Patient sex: F
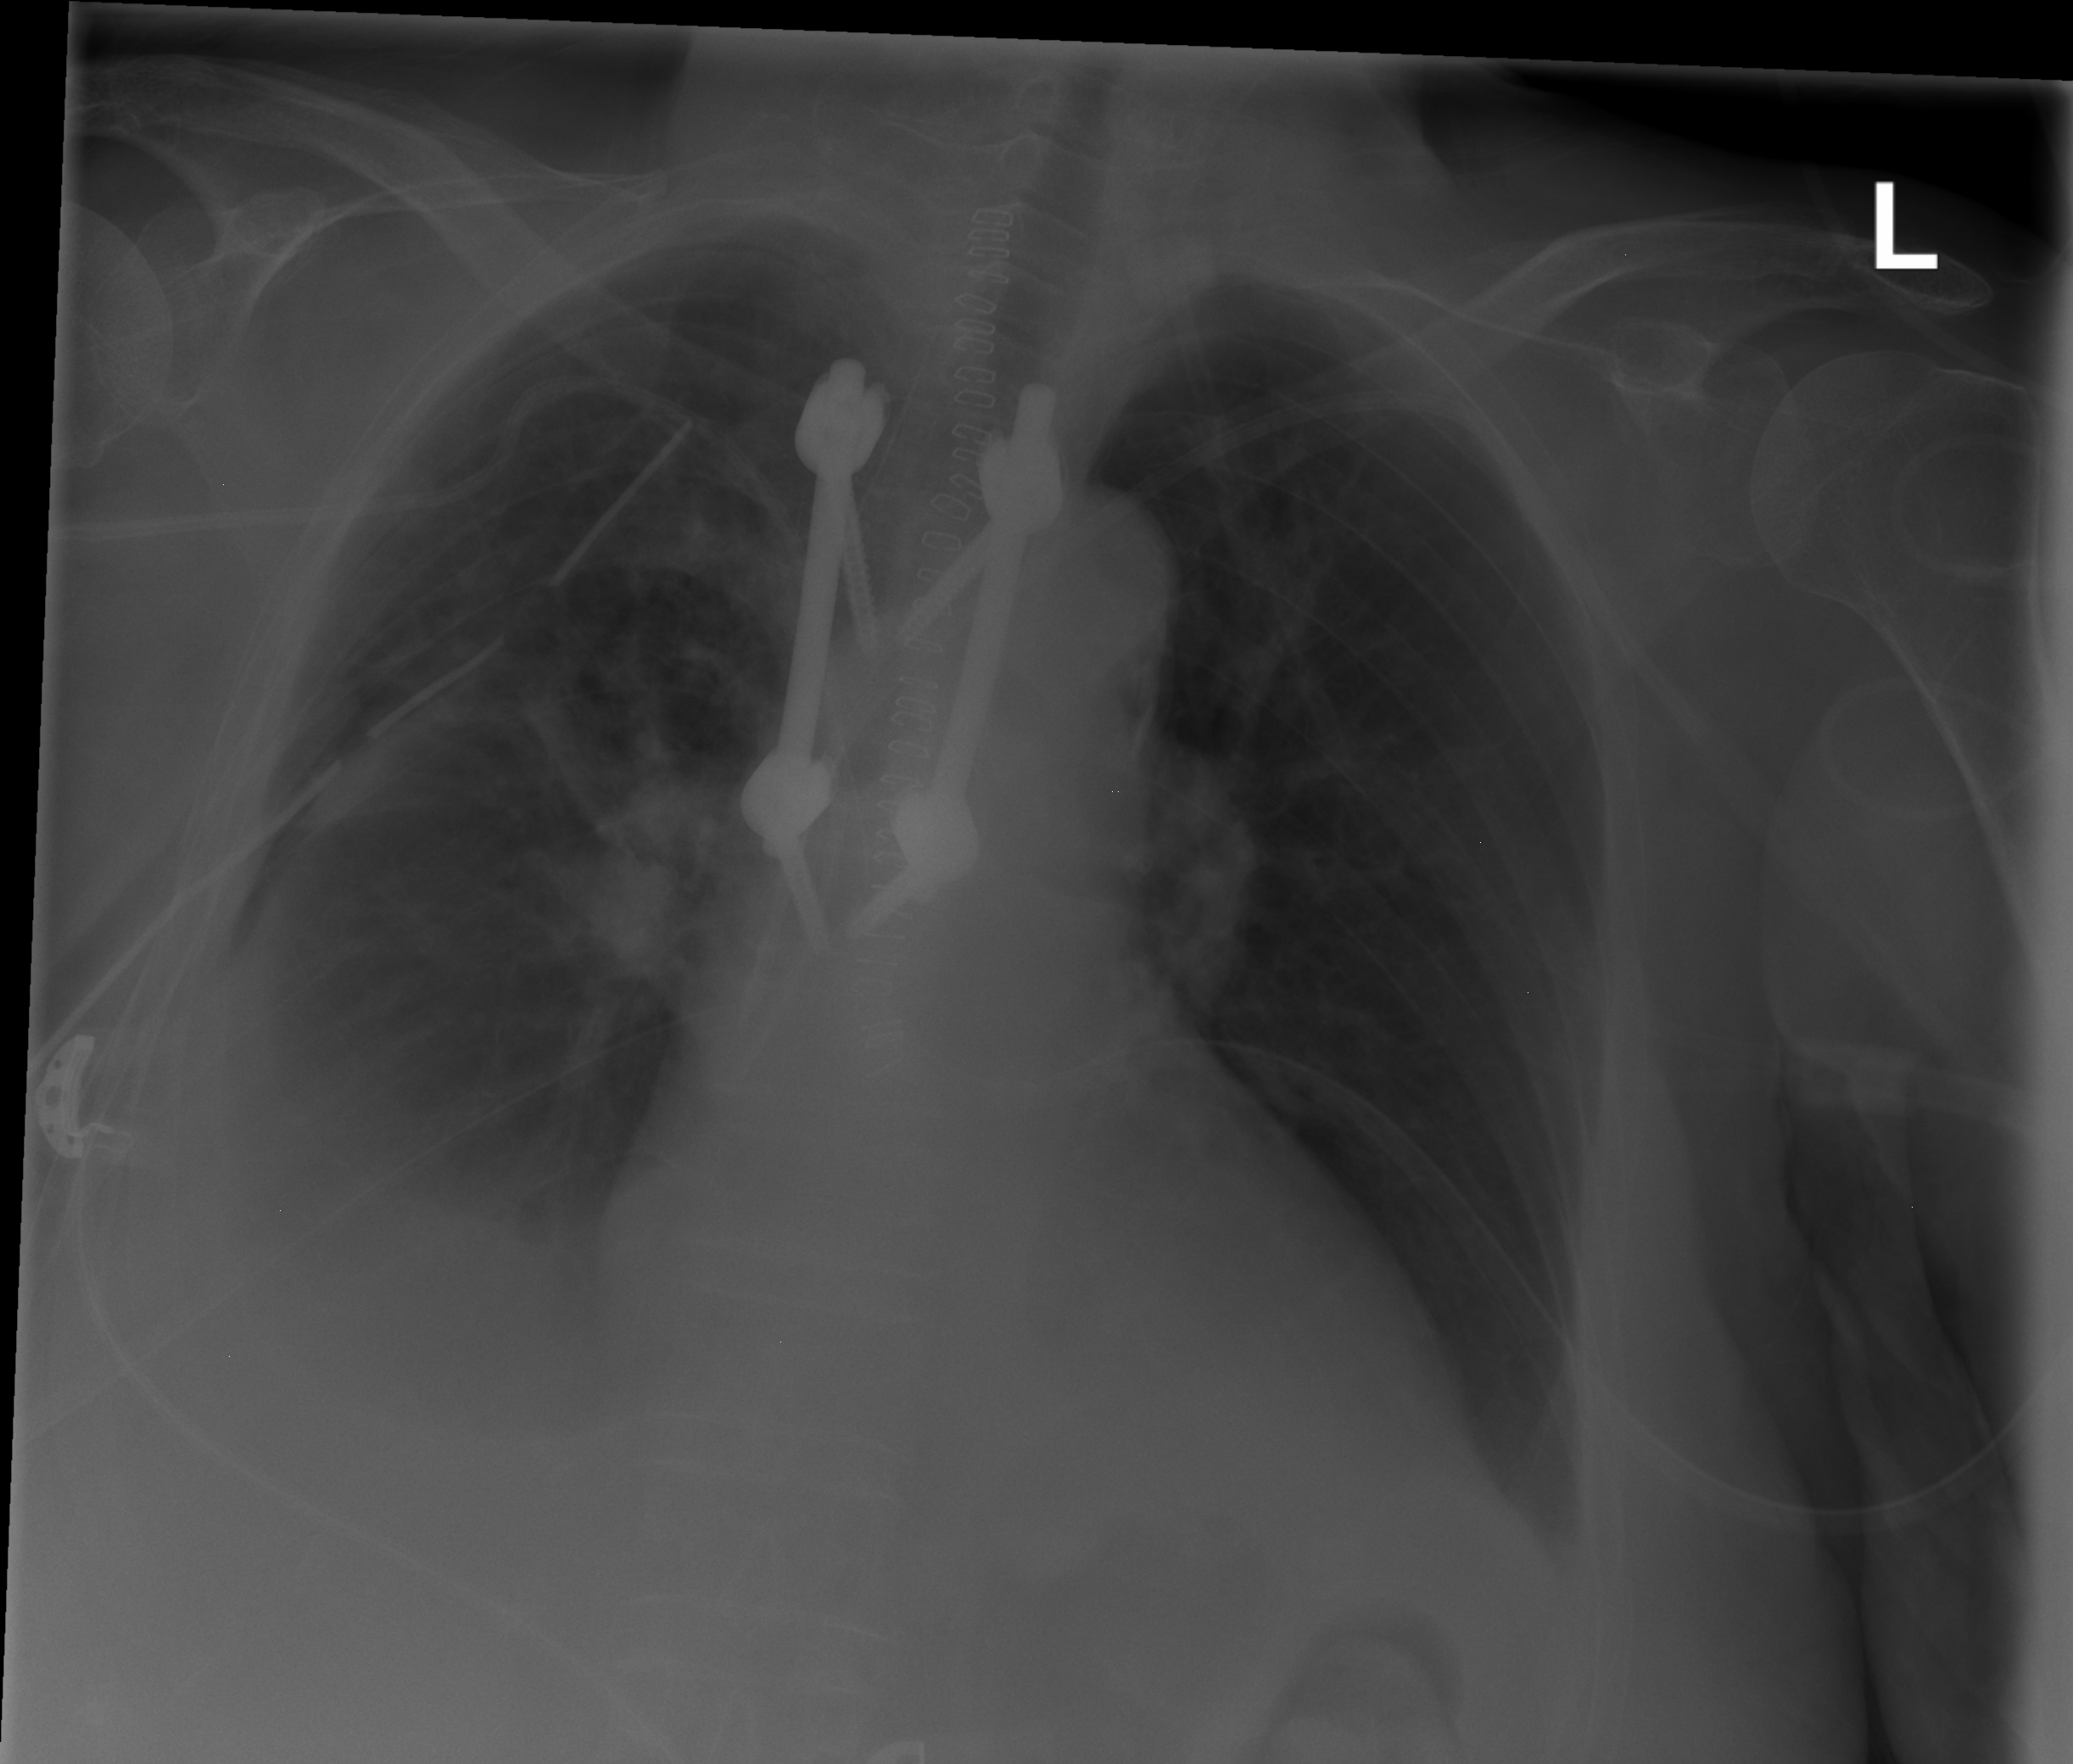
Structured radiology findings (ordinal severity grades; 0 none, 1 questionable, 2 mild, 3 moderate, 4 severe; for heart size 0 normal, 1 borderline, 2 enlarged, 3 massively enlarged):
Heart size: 0
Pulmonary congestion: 2
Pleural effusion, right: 3
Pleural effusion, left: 1
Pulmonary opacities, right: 0
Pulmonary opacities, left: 0
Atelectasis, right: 2
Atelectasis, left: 0